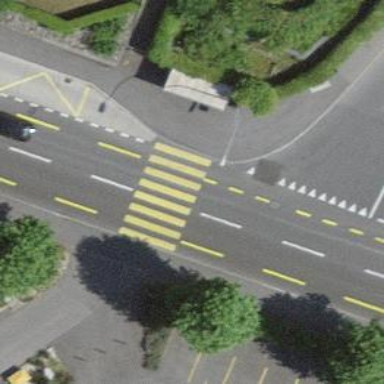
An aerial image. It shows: Kerb serving as barrier.